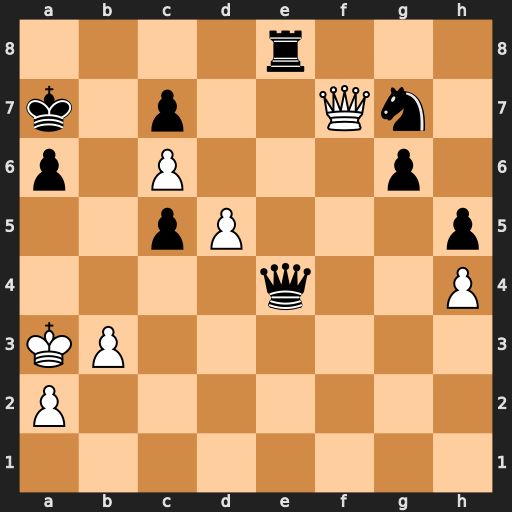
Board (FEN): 4r3/k1p2Qn1/p1P3p1/2pP3p/4q2P/KP6/P7/8
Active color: w
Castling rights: -
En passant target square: -
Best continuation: Qxc7+ Ka8 Qb7#